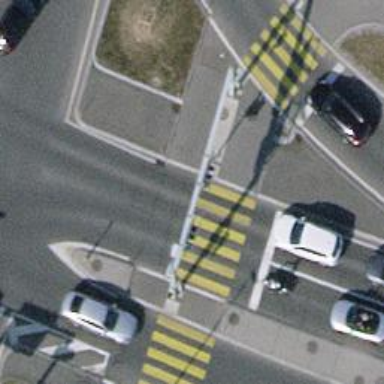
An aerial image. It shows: Crossing with traffic signals.